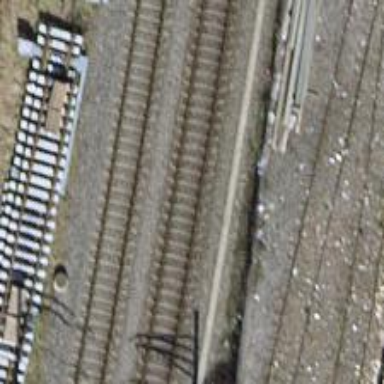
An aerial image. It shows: There is single track with electrified contact line.